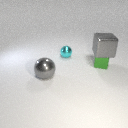
small cyan metal sphere behind large gray metal sphere